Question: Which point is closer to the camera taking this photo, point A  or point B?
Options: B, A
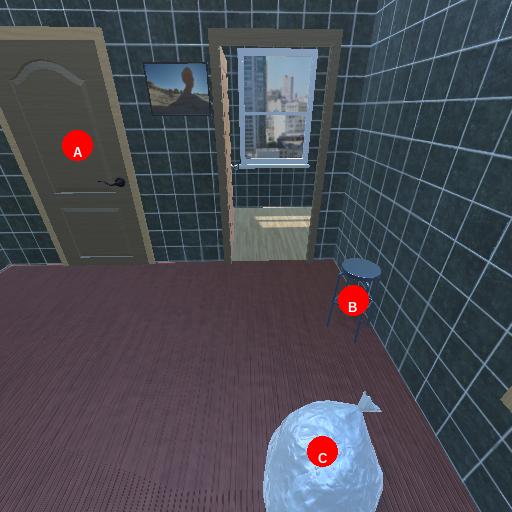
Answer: B